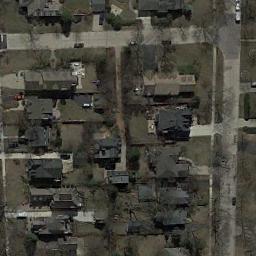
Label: medium_residential